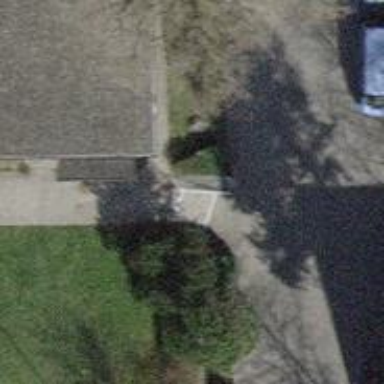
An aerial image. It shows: Steps made of paving stones.